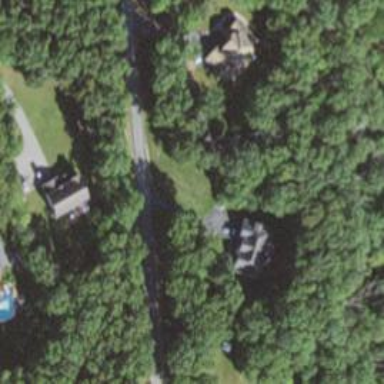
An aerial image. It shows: Residential driveway.